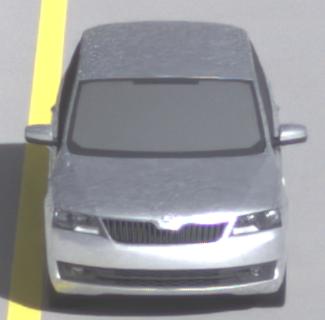
Make: Skoda
Model: Rapid Spaceback 1.2 TSI
Detailed model: Rapid Spaceback
Model produced from: 2013/10
Model produced until: 2015/04
Doors: 5
Color: white
Road condition: dry road
Daytime: morning or afternoon
Contrast: high contrast